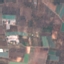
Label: PermanentCrop